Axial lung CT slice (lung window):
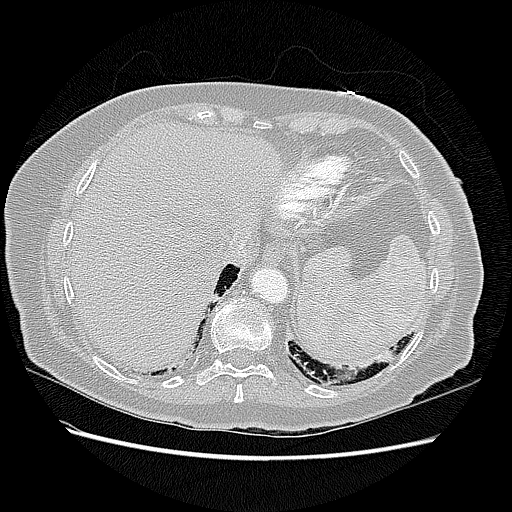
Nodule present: no